Question: I want to check if the salary has been increased or decreased. How can I do that?
A new column can be opened and written as ascending and descending.
I am using SQL Server.
Table:

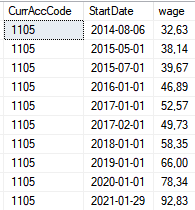
Answer: Use a CTE (or a sub-query) with a 'LAG()' to get each row's preceding 'wage' value.
Then use a 'CASE' expression to categorise the change.
'''
WITH
data_lagged AS
(
SELECT
*,
LAG(wage) OVER (PARTITION BY CurrAccCode ORDER BY StartDate) AS wage_lag
FROM
yourTable
)
SELECT
*,
CASE WHEN wage > wage_lag THEN 'increase'
WHEN wage = wage_lag THEN 'no_change'
WHEN wage < wage_lag THEN 'decrease'
ELSE 'new_wage' END AS wage_change_mode
FROM
data_lagged
'''